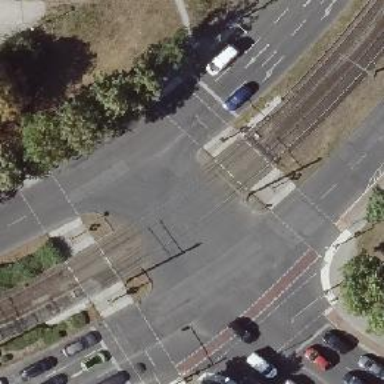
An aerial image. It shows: Tram level crossing on the railway.